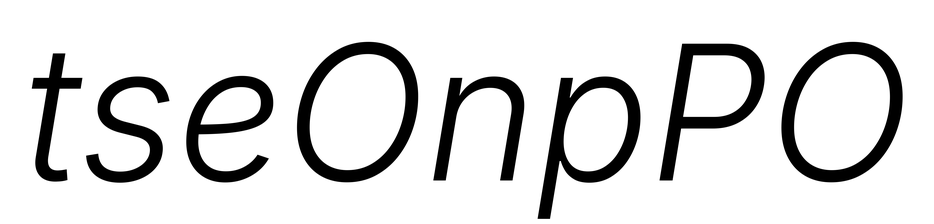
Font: Inter-Italic_Light_Italic